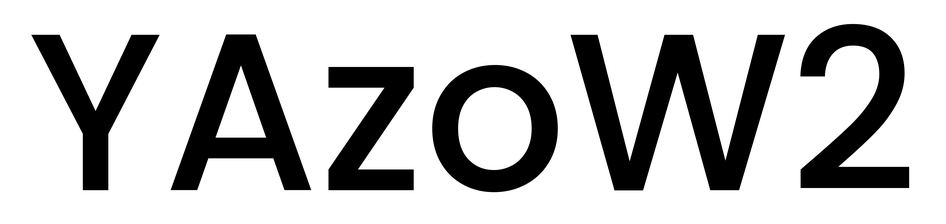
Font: Poppins-Medium